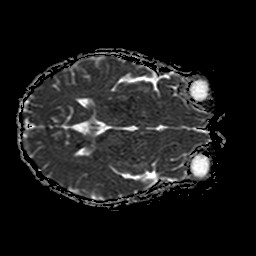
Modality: ADC
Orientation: axial
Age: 55
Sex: female
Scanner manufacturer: philips
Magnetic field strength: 1.5 T
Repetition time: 3.648 s
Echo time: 0.09255 s